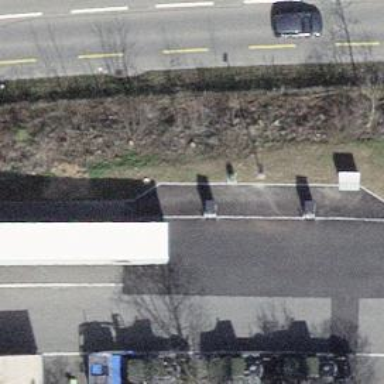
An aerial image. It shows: Charging station.